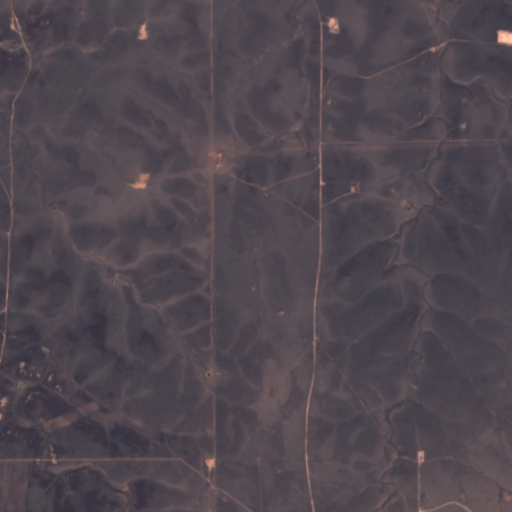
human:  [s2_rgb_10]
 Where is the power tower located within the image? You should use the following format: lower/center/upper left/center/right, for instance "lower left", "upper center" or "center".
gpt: The power tower is located in the upper of the image.
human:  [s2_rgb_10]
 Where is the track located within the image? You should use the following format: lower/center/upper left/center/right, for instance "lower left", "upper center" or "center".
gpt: There is no track in the image.